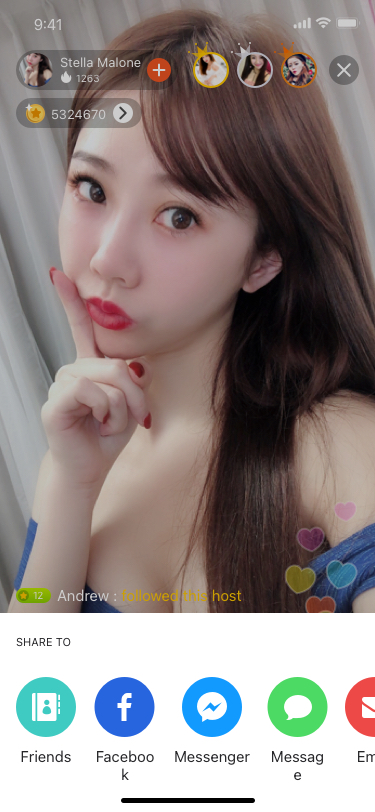
Text in this UI design:
Stella Malone
1263
5324670
Andrew : followed this host
Stella : shared this live stream
Stella : Do you have Facebook?
James Christensen : liked this
Share with friends
Friends
Facebook
Messenger
Message
Email
SHARE TO